Question: I have a project using Core Data. It has a Note object which has one transformable attribute called content. I am storing an NSAttributedString into this property. The property saves fine for the first save, but when I try to create a second note object, the app crashes.
Here is the code I use to save:
'''
- (IBAction)save:(id)sender {
Note* newNote = [NSEntityDescription insertNewObjectForEntityForName:@"Note" inManagedObjectContext:[self managedObjectContext]];
NSAttributedString* string = [[self textView]attributedText];
[newNote setContent:string];
NSArray* tokens = [[self tokenField]tokens];
NSError* error = nil;
if (![[self managedObjectContext]save:&error]) {
NSLog(@"Error saving %@",[error localizedDescription]);
}
[[self navigationController]popViewControllerAnimated:YES];
}
'''
Again this code saves with no problem when there are no objects in the persistent store.
When I attempt to save a new object (in a non empty store:) this exception is thrown first (I have a break point set for all exceptions)
-[NSConcreteMutableAttributedString compare:]: unrecognized selector sent to instance 0x1759e8b0
Then when I continue, I get this:
2013-07-18 10:17:39.011 Meta[2417:60b] CoreData: error: Serious application error. Exception was caught during Core Data change processing. This is usually a bug within an observer of NSManagedObjectContextObjectsDidChangeNotification. -[NSConcreteMutableAttributedString compare:]: unrecognized selector sent to instance 0x1759e8b0 with userInfo (null)
2013-07-18 10:17:39.014 Meta[2417:60b] *** Terminating app due to uncaught exception 'NSInvalidArgumentException', reason: '-[NSConcreteMutableAttributedString compare:]: unrecognized selector sent to instance 0x1759e8b0'
I am also using an NSManagedObject subclass which is implemented as follows:
'''
@interface Note : NSManagedObject
@property (nonatomic, strong) id content;
@end
'''
Again content is where I am attempting to store the attributed string
I have tried using the default NSValueTransformer and my own subclass. Both cause the same problem.
Edit: Here is the implementation of my value transformer:
'''
#import "AttributedStringValueTransformer.h"
@implementation AttributedStringValueTransformer
+(Class)transformedValueClass {
return [NSAttributedString class];
}
+(void)initialize {
[NSValueTransformer setValueTransformer:[[self alloc]init] forName:@"NSAttributedStringValueTransformer"];
}
+(BOOL)allowsReverseTransformation {
return YES;
}
-(NSData*)transformedValue:(NSAttributedString*)value {
NSData* stringAsData = [NSKeyedArchiver archivedDataWithRootObject:value];
return stringAsData;
}
-(NSAttributedString*)reverseTransformedValue:(NSData*)value {
NSAttributedString* string = [NSKeyedUnarchiver unarchiveObjectWithData:value];
return string;
}
'''

Edit: Here is the backtrace:
'''
(lldb) bt
* thread #1: tid = 0x5d2ef, 0x39a3d688 libobjc.A.dylib'objc_exception_throw, queue = 'com.apple.main-thread, stop reason = breakpoint 1.1
frame #0: 0x39a3d688 libobjc.A.dylib'objc_exception_throw
frame #1: 0x2f958fa2 CoreFoundation'-[NSObject(NSObject) doesNotRecognizeSelector:] + 202
frame #2: 0x2f95787a CoreFoundation'___forwarding___ + 706
frame #3: 0x2f8a5528 CoreFoundation'__forwarding_prep_0___ + 24
frame #4: 0x302a5d48 Foundation'_NSCompareObject + 32
frame #5: 0x3034fe7e Foundation'-[NSSortDescriptor compareObject:toObject:] + 270
frame #6: 0x2f79e5f4 CoreData'+[NSFetchedResultsController(PrivateMethods) _insertIndexForObject:inArray:lowIdx:highIdx:sortDescriptors:] + 216
frame #7: 0x2f79ada6 CoreData'-[NSFetchedResultsController(PrivateMethods) _postprocessInsertedObjects:] + 514
frame #8: 0x2f79c842 CoreData'-[NSFetchedResultsController(PrivateMethods) _managedObjectContextDidChange:] + 1898
frame #9: 0x2f89c836 CoreFoundation'_CFXNotificationPost + 1718
frame #10: 0x302a13b0 Foundation'-[NSNotificationCenter postNotificationName:object:userInfo:] + 76
frame #11: 0x2f72280a CoreData'-[NSManagedObjectContext(_NSInternalNotificationHandling) _postObjectsDidChangeNotificationWithUserInfo:] + 78
frame #12: 0x2f721b0a CoreData'-[NSManagedObjectContext(_NSInternalChangeProcessing) _createAndPostChangeNotification:withDeletions:withUpdates:withRefreshes:] + 298
frame #13: 0x2f6a0af6 CoreData'-[NSManagedObjectContext(_NSInternalChangeProcessing) _processRecentChanges:] + 2346
frame #14: 0x2f7159ba CoreData'-[NSManagedObjectContext save:] + 190
frame #15: 0x00106f82 Meta'-<URL> + 918 at NewNoteViewController.m:176
frame #16: 0x320482a2 UIKit'-[UIApplication sendAction:to:from:forEvent:] + 90
frame #17: 0x32048330 UIKit'-[UIBarButtonItem(UIInternal) _sendAction:withEvent:] + 120
frame #18: 0x320482a2 UIKit'-[UIApplication sendAction:to:from:forEvent:] + 90
frame #19: 0x32048242 UIKit'-[UIApplication sendAction:toTarget:fromSender:forEvent:] + 30
frame #20: 0x32048220 UIKit'-[UIControl sendAction:to:forEvent:] + 44
frame #21: 0x3217cfce UIKit'-[UIControl _sendActionsForEvents:withEvent:] + 374
frame #22: 0x32048036 UIKit'-[UIControl touchesEnded:withEvent:] + 590
frame #23: 0x31f830e0 UIKit'-[UIWindow _sendTouchesForEvent:] + 528
frame #24: 0x31f718f0 UIKit'-[UIApplication sendEvent:] + 196
frame #25: 0x32114406 UIKit'_UIApplicationHandleHIDEvent + 6262
frame #26: 0x306765ce IOKit'__IOHIDEventSystemClientQueueCallback + 222
frame #27: 0x2f911f04 CoreFoundation'__CFMachPortPerform + 136
frame #28: 0x2f91d206 CoreFoundation'__CFRUNLOOP_IS_CALLING_OUT_TO_A_SOURCE1_PERFORM_FUNCTION__ + 34
frame #29: 0x2f91d1a2 CoreFoundation'__CFRunLoopDoSource1 + 346
frame #30: 0x2f91b966 CoreFoundation'__CFRunLoopRun + 1398
frame #31: 0x2f892446 CoreFoundation'CFRunLoopRunSpecific + 522
frame #32: 0x2f89222a CoreFoundation'CFRunLoopRunInMode + 106
frame #33: 0x343f06da GraphicsServices'GSEventRunModal + 138
frame #34: 0x31fbae00 UIKit'UIApplicationMain + 1136
frame #35: 0x00105374 Meta'main(argc=1, argv=0x27d07d1c) + 116 at main.m:16
'''
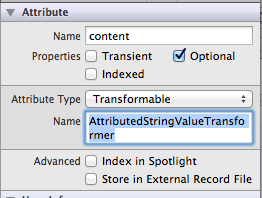
Answer: Found it:
'''
* thread #1: tid = 0x5d2ef, 0x39a3d688 libobjc.A.dylib'objc_exception_throw, queue = 'com.apple.main-thread, stop reason = breakpoint 1.1
frame #0: 0x39a3d688 libobjc.A.dylib'objc_exception_throw
frame #1: 0x2f958fa2 CoreFoundation'-[NSObject(NSObject) doesNotRecognizeSelector:] + 202
frame #2: 0x2f95787a CoreFoundation'___forwarding___ + 706
frame #3: 0x2f8a5528 CoreFoundation'__forwarding_prep_0___ + 24
frame #4: 0x302a5d48 Foundation'_NSCompareObject + 32
frame #5: 0x3034fe7e Foundation'-[NSSortDescriptor compareObject:toObject:] + 270**
frame #6: 0x2f79e5f4 CoreData'+[NSFetchedResultsController(PrivateMethods) _insertIndexForObject:inArray:lowIdx:highIdx:sortDescriptors:] + 216
frame #7: 0x2f79ada6 CoreData'-[NSFetchedResultsController(PrivateMethods) _postprocessInsertedObjects:] + 514
frame #8: 0x2f79c842 CoreData'-[NSFetchedResultsController(PrivateMethods) _managedObjectContextDidChange:] + 1898
'''
As the save happened, the fetched results controller started to update the tableview (which was on the presenting view controller).
I have a tableview controller subclass that I use for easy setup that takes a sort descriptor key (as a string) and internally turns it into an array and sets up the fetch request.
'''
[self setSortDescriptorKey:@"content"];
'''
Content is my transformable attribute in the data model (Transforms a NSAttributedString).
Originally it was just a normal string, but I needed to store attribute data as well. After changing it, the FRC was sending compare to it. I fixed it by changing the sort descriptor key:
'''
[self setSortDescriptorKey:@"content.string"];
'''